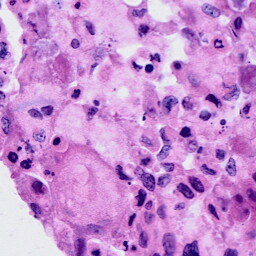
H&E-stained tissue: Cervix